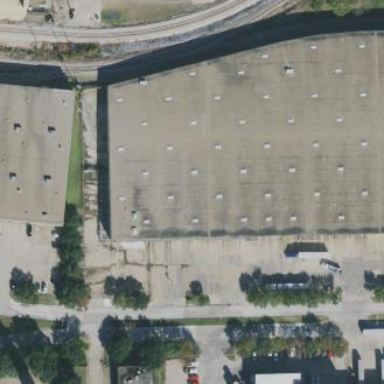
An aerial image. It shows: Warehouse.